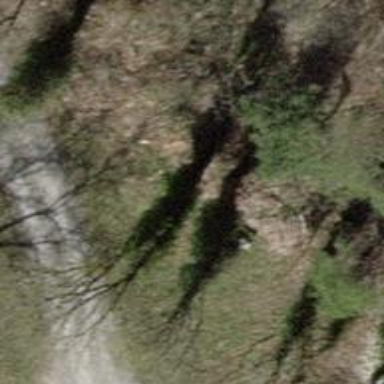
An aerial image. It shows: Brown bench.